Aerial crown-view tile of a tropical tree (Barro Colorado Island, Panama), acquired 20240813:
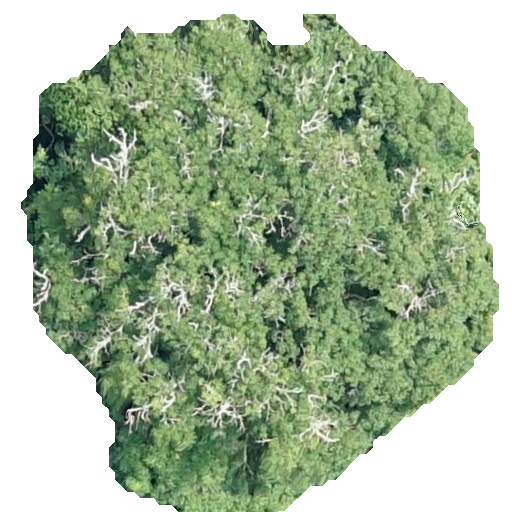
Species: Handroanthus guayacan
GBIF accepted scientific name: Handroanthus guayacan
Crown area: 271.099 m²